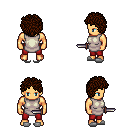
a pixel art fantasy rpg character, male body template, human, tanned skin, white tunic, red pants, brown curly afro hairstyle, white slippers, dagger, four views (front, back, left, right), 2x2 character sprite sheet, small pixel art, hard edges, no anti-aliasing